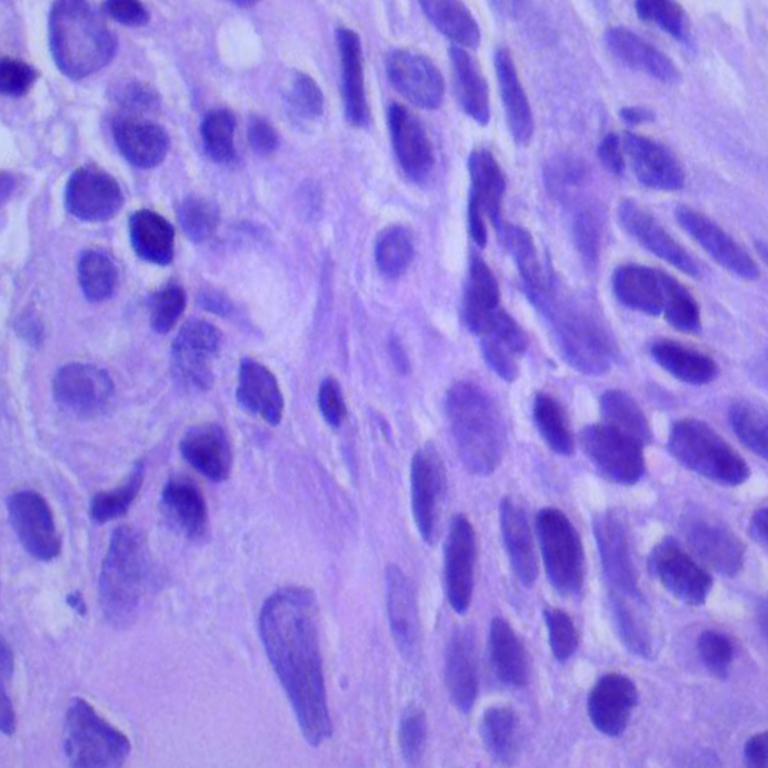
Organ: lung
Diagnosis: squamous carcinomas